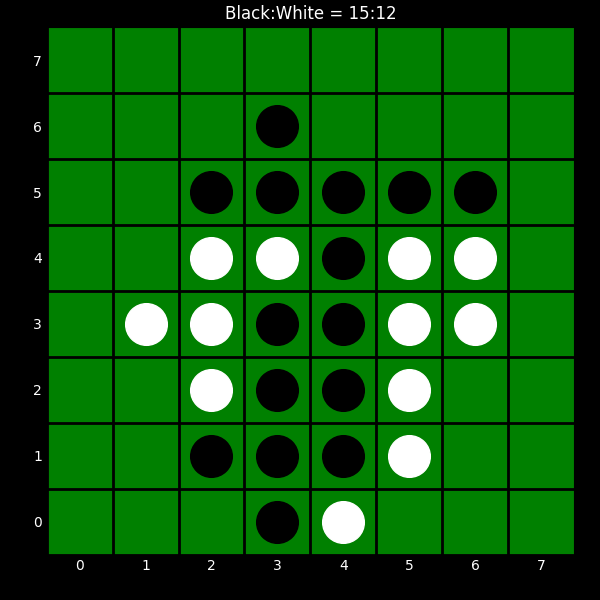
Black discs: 15
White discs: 12